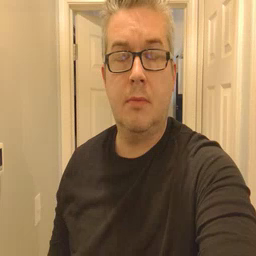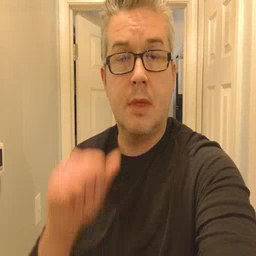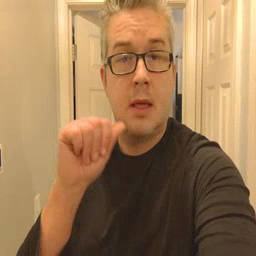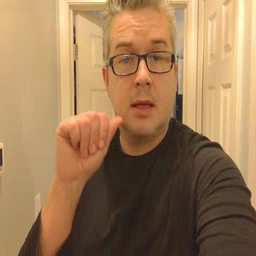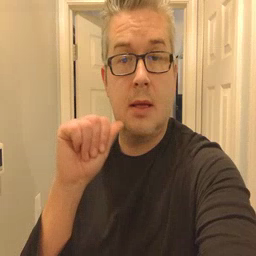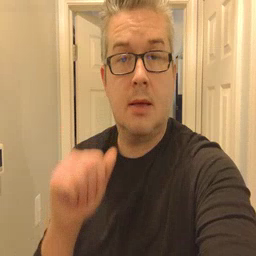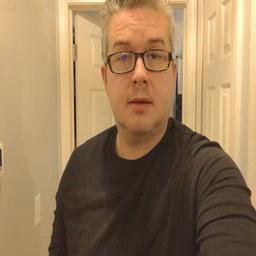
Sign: aunt